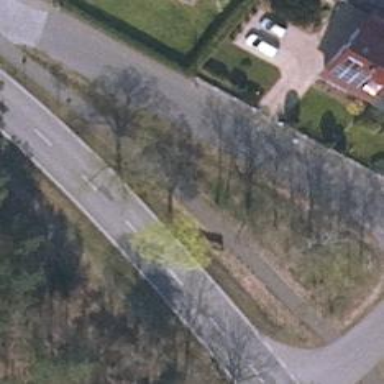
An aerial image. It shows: Secondary road with asphalt surface.